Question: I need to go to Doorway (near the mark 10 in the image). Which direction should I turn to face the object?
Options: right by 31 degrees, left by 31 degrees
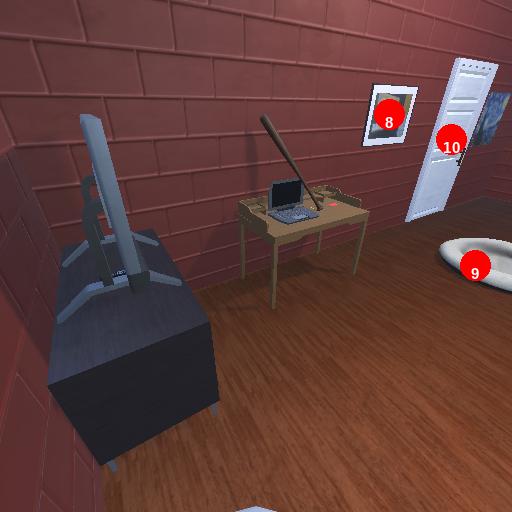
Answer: right by 31 degrees